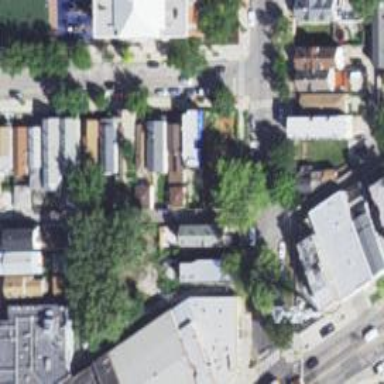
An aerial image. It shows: Alley classified as service road.